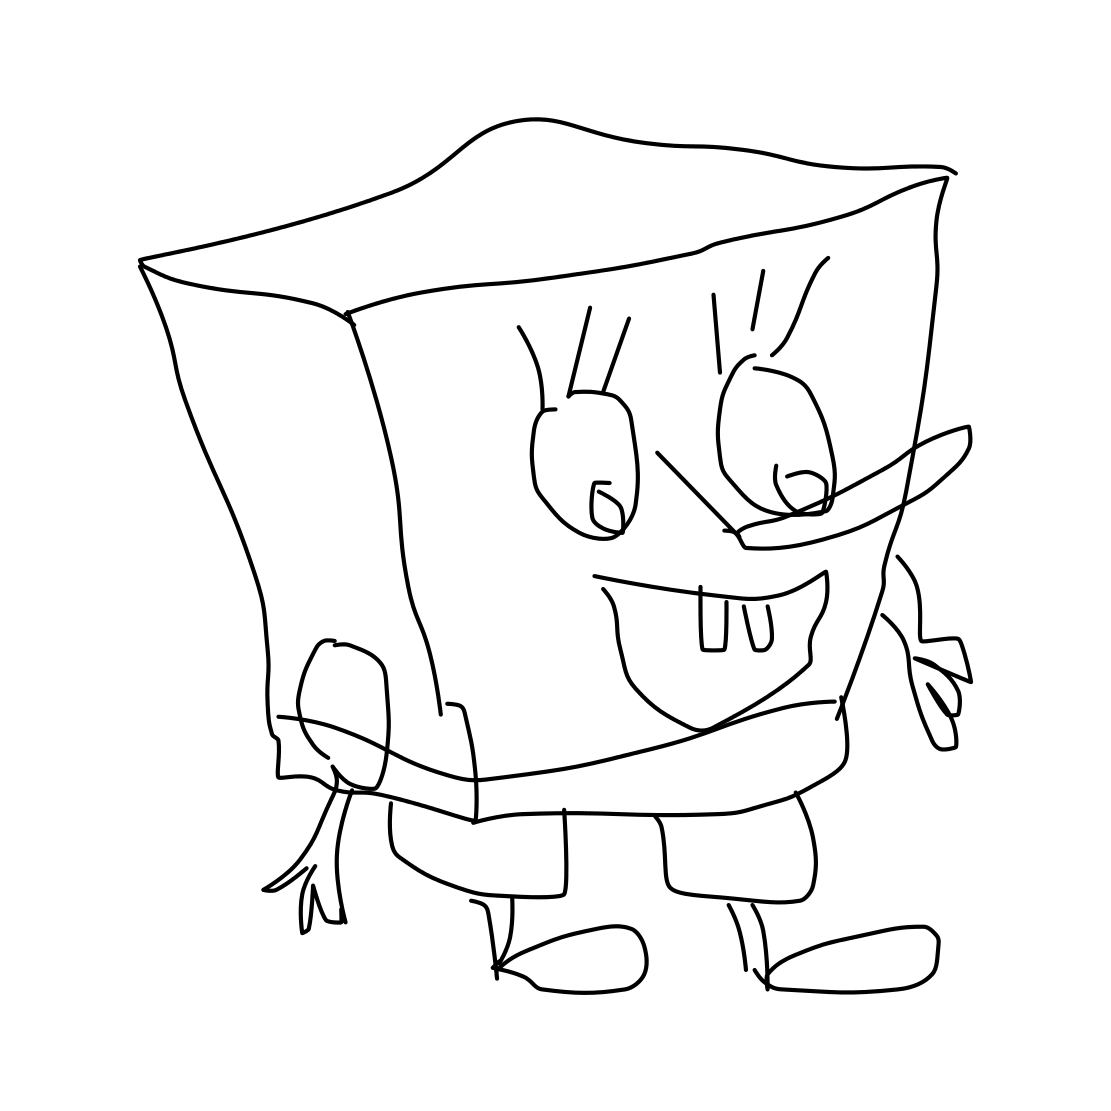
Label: sponge bob